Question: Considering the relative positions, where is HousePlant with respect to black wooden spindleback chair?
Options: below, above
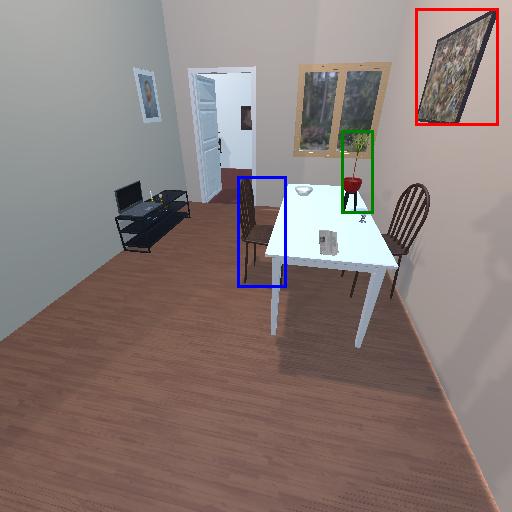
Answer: below